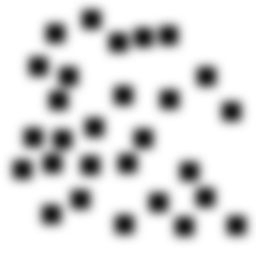
Squares: 28
Triangles: 0
Stars: 0
Total shapes: 28